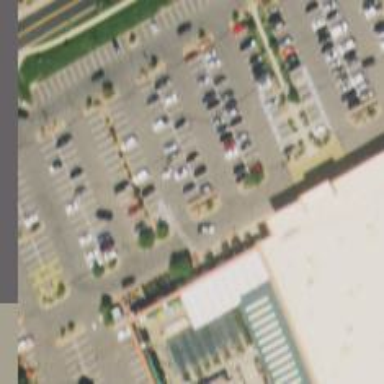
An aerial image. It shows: Parking space.